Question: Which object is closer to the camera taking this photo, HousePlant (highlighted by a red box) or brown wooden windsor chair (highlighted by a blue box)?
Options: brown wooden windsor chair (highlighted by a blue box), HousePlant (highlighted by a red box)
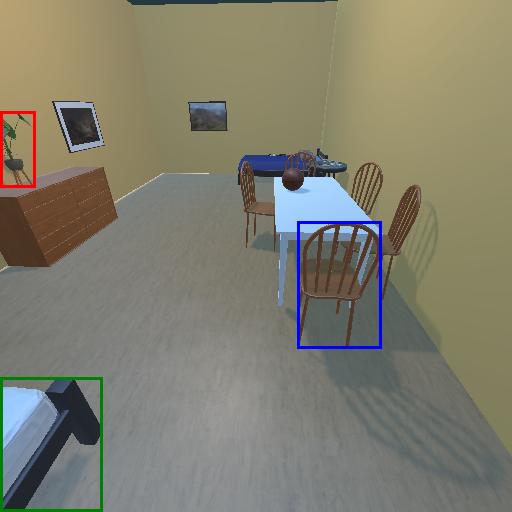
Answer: brown wooden windsor chair (highlighted by a blue box)